Field crop: maize
Growth stage: 2
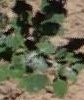
Species: chenopodium